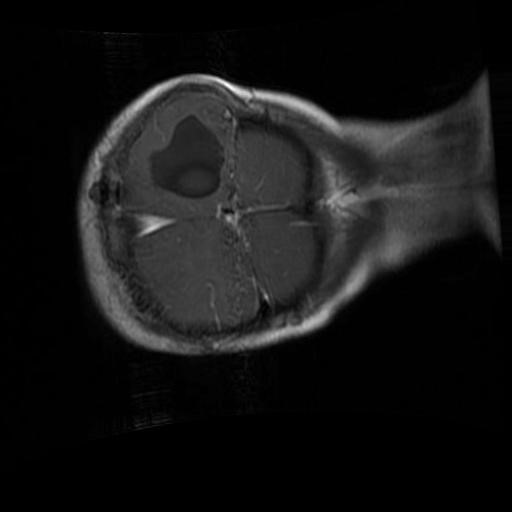
Label: brain_glioma